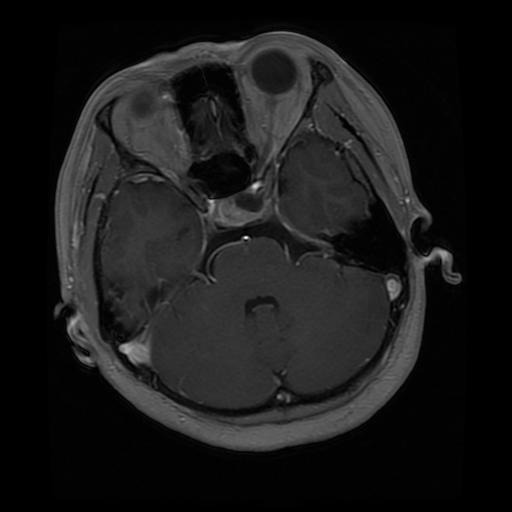
Label: pituitary